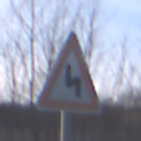
Verkehrszeichen: DoppelkurveZunaechstLinks
Umgebung: Outdoor, Nature
Tageszeit: MorningAfternoon
Wetter: PartlyCloudy
Licht: Natural
Jahreszeit: NotSpecified
Kontrast: HighContrast